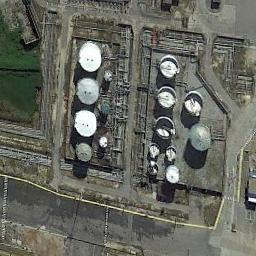
Label: storage tanks